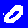
Digit: 0